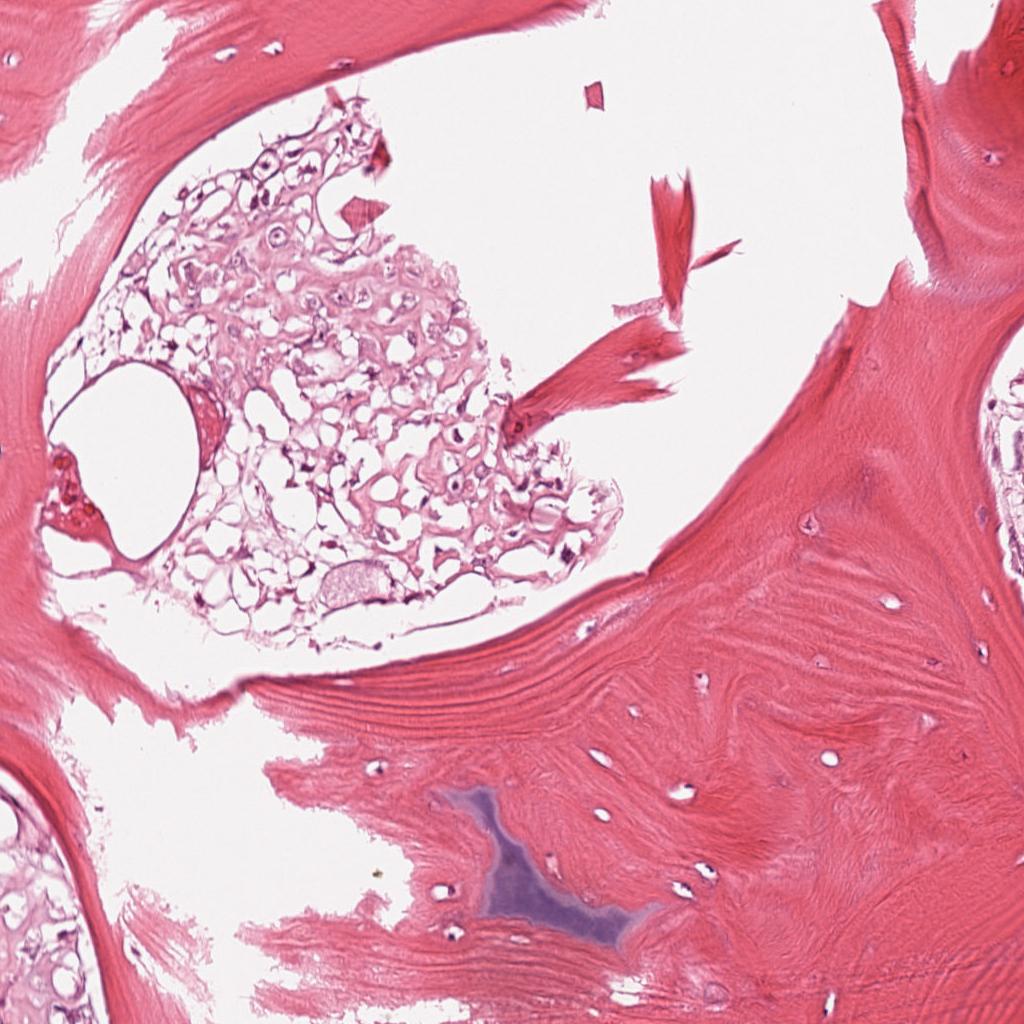
Label: Viable